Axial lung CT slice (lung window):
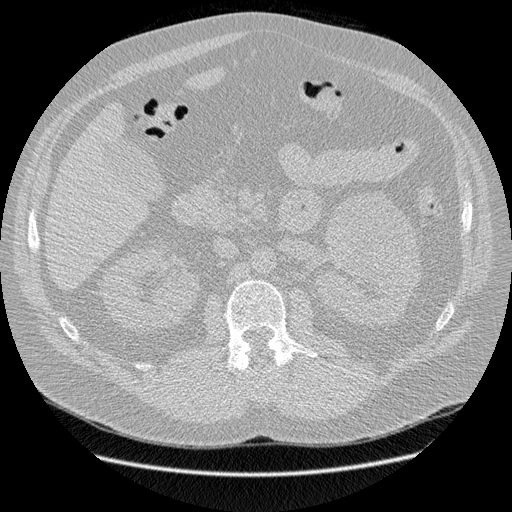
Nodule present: no